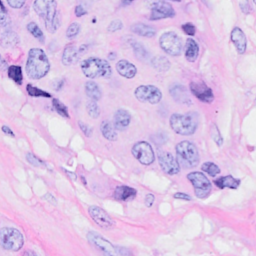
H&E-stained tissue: Breast